Interaction volume radius: 5 \u00c5
Interaction volume height: 25 \u00c5
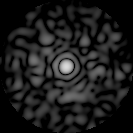
Disorder parameter: 0.831